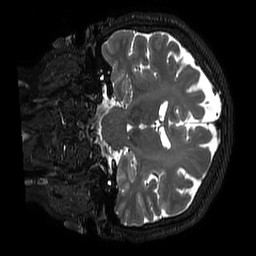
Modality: T2w
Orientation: coronal
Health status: ill
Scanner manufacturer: philips
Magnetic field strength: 3 T
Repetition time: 2.5 s
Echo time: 0.331 s